Question: My system : xp + gvim.
I have open gvim to edit a javascript sentence ,the file has no name yet.
'''
print(sum(range(1, 10)));
'''
I want to map '<F7>' to javascript ,how can i write the map sentence in '_vimrc'?
How can i get '55' when i input 'F7' when the configuration finished?
I do as 'elclanrs' say ,error output is
'''
C:\WINDOWS\system32\cmd.exe /c ( node ^<C:\DOCUME~1\sanya\LOCALS~1\Temp\VIi8C.tmp)
[stdin]:1
print(sum(range(1, 10)));
^
ReferenceError: range is not defined
at [stdin]:1:11
at Object.<anonymous> ([stdin]-wrapper:6:22)
at Module._compile (module.js:456:26)
at evalScript (node.js:532:25)
at ReadStream.<anonymous> (node.js:154:11)
at ReadStream.EventEmitter.emit (events.js:117:20)
at _stream_readable.js:920:16
at process._tickCallback (node.js:415:13)
shell returned 8
Hit any key to close this window...
'''

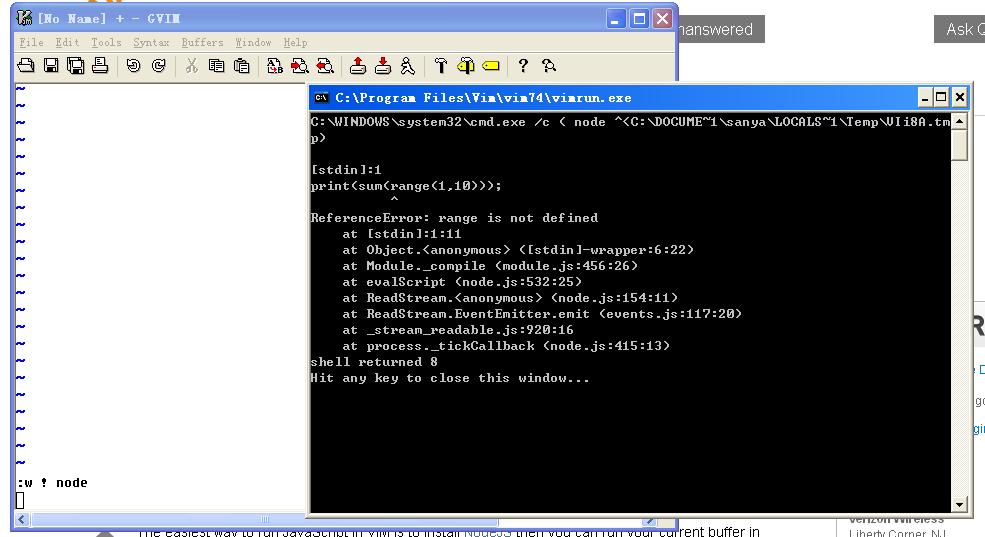
Answer: The easiest way to run JavaScript in VIM is to install <URL> then you can run your current buffer in Node with VIM using
'''
:w !node
'''
You don't even need to save it. Use 'console.log':
'''
console.log(sum(range(1, 10)));
'''
Mapping F7. Works on current file:
'''
map <F7> :call Run() <cr>
function Run()
exec "! node %"
endfunction
'''
To execute it in the browser you'd simply write it as a script in HTML:
'''
<script>
alert('in browser!');
</script>
'''
And run it the browser, with F5 for example:
'''
map <F5> <Esc>:silent !google-chrome %<cr>
'''